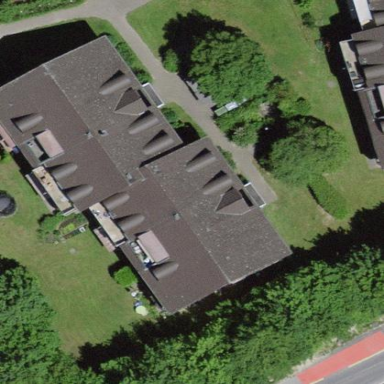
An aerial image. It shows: Gabled roof on building that houses apartments.